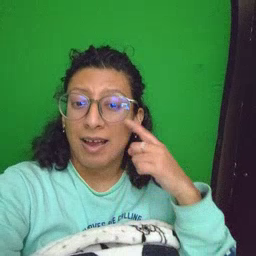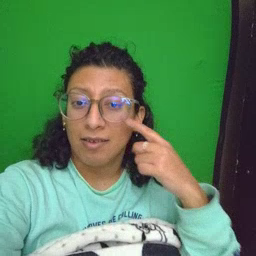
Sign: eye